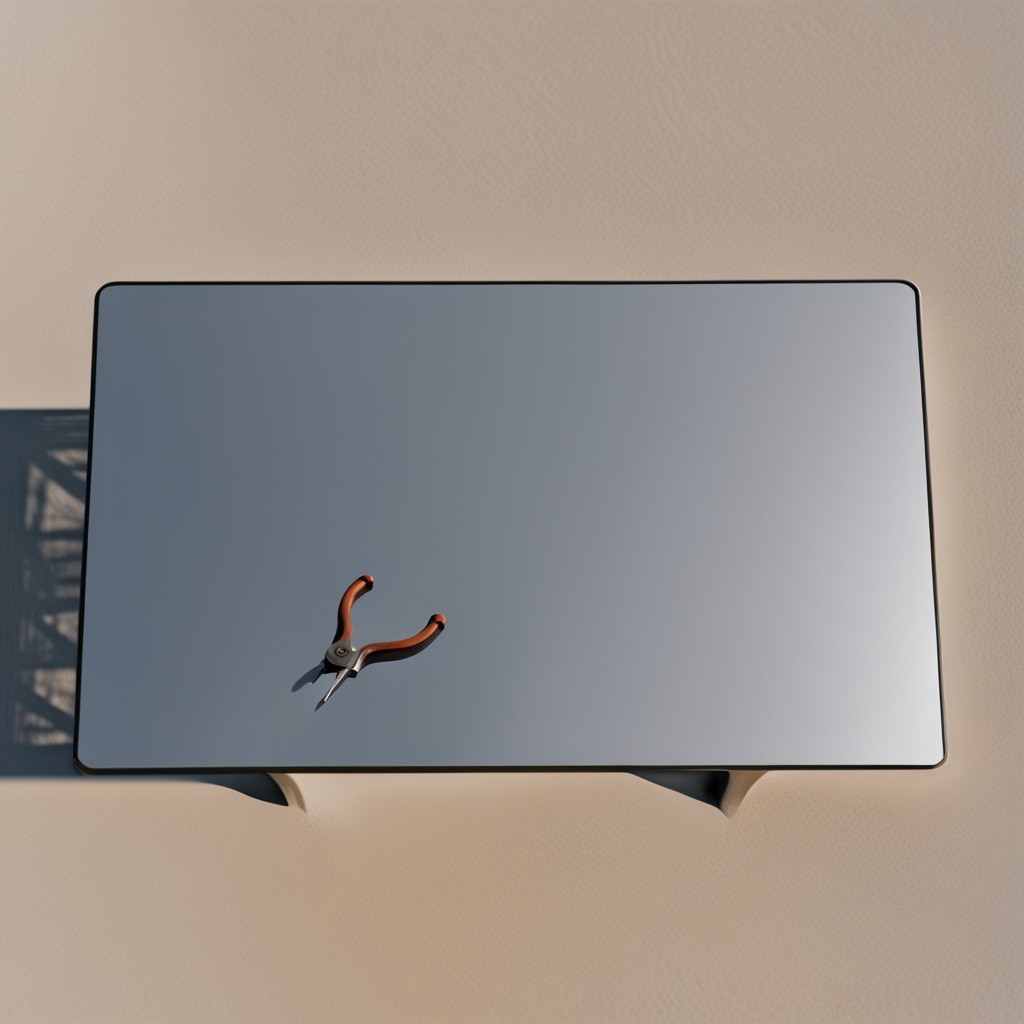
A plier lying on a table in a temporary outdoor tool station